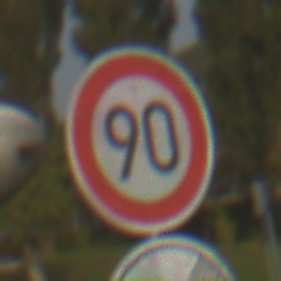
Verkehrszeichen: Geschwindigkeit90
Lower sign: EndeUeberholverbot
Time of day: SunriseSunset
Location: Outdoor (Special)
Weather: Clear
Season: NotSpecified
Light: Natural